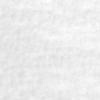
Label: no_change